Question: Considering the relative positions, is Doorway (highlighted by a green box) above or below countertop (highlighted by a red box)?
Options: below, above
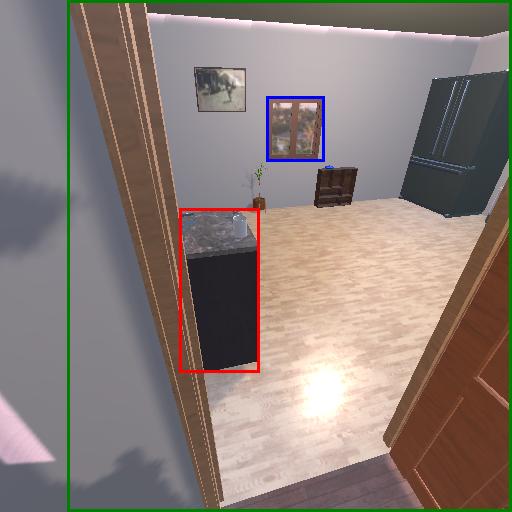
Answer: below